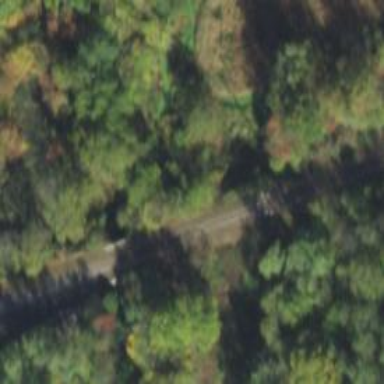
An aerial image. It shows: Abandoned railway bridge over cycleway road.